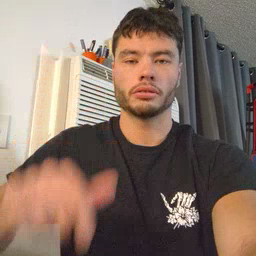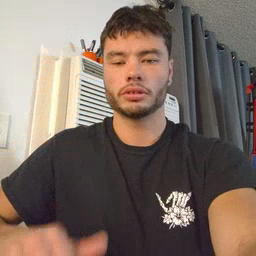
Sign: airplane